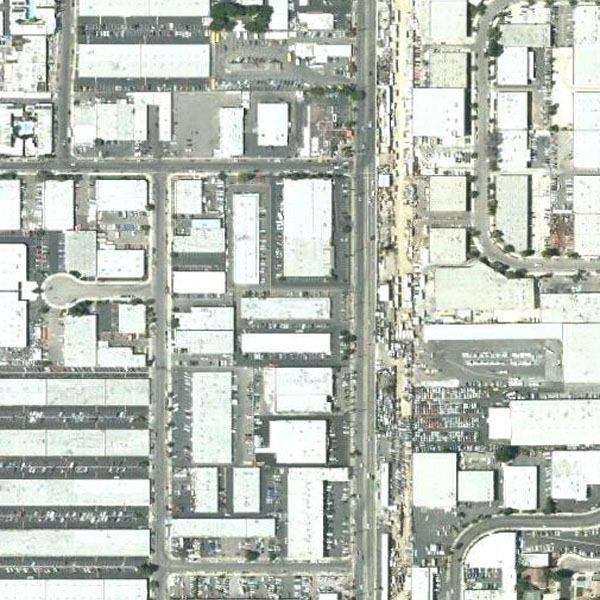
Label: Industrial